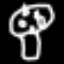
Label: mushroom